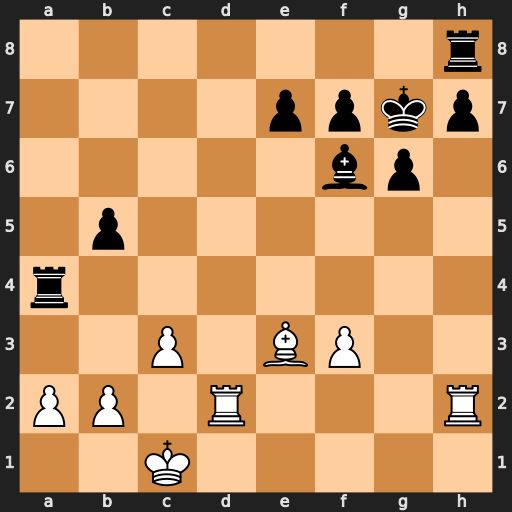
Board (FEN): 7r/4ppkp/5bp1/1p6/r7/2P1BP2/PP1R3R/2K5
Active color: w
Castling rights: -
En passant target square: -
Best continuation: Bh6+ Kg8 Rd8#